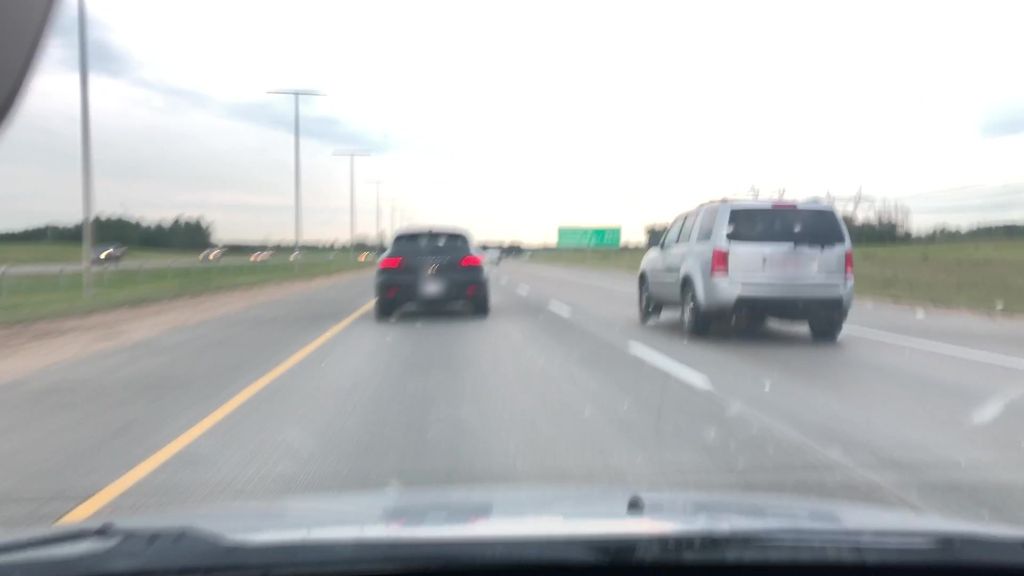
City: edmonton